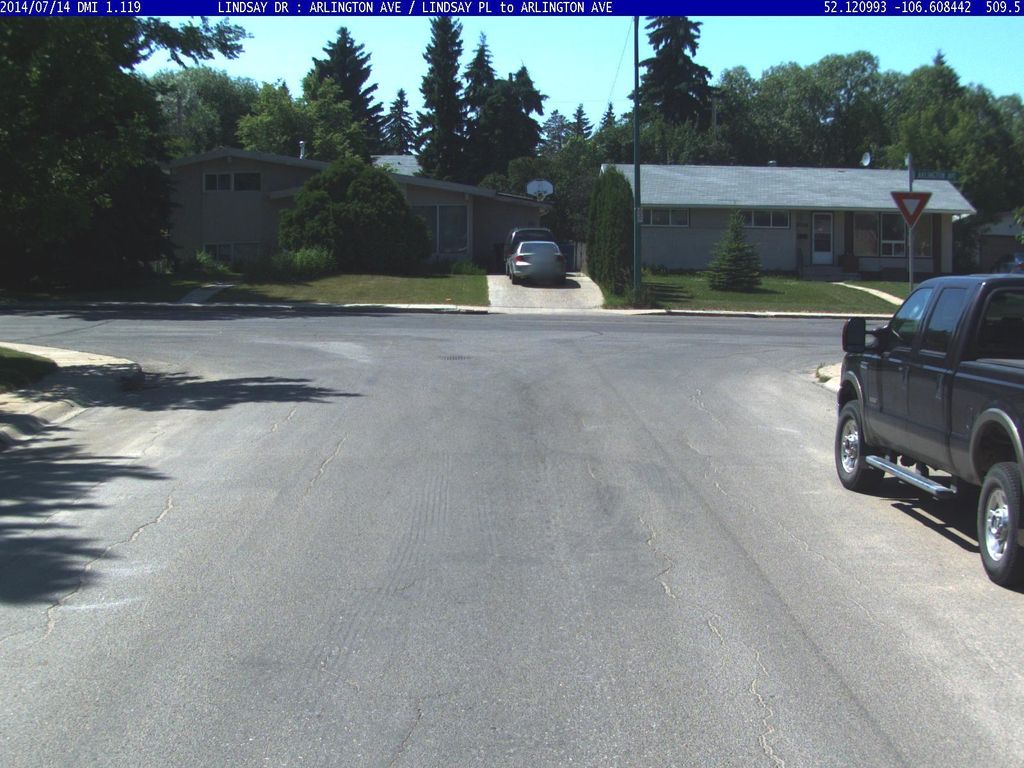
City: saskatoon